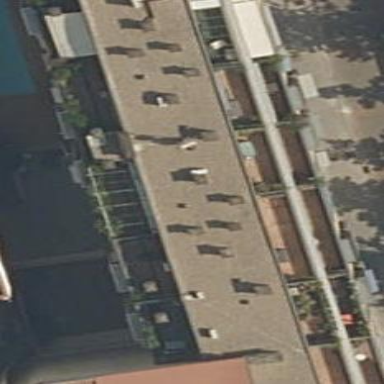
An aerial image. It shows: Residential building.